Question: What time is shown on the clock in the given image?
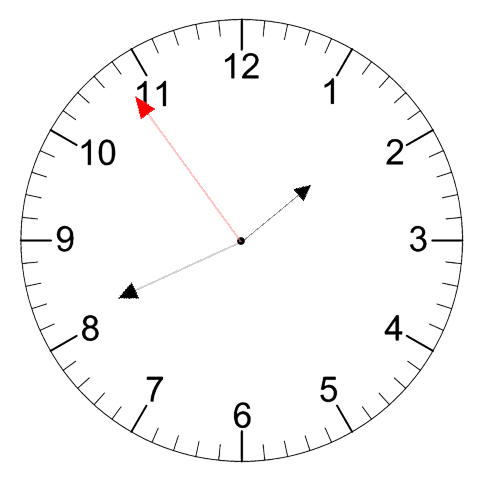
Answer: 01:40:54